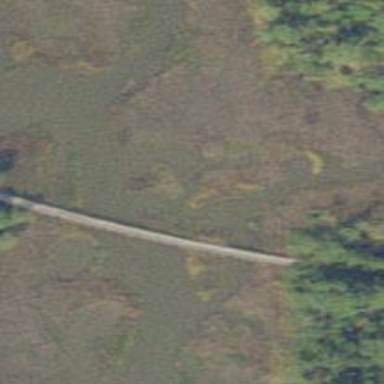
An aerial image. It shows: Trestle bridge over path spur.